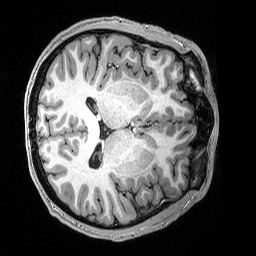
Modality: T1w
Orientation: axial
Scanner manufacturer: siemens
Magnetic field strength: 3 T
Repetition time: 2.53 s
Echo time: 0.0033 s